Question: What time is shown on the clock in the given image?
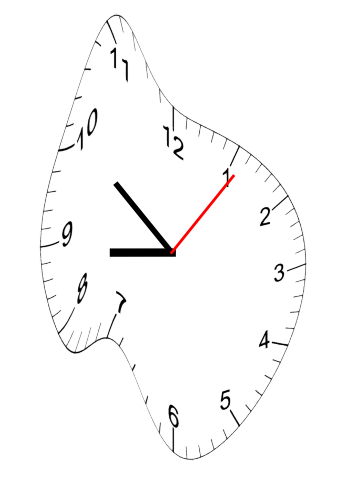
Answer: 08:51:06